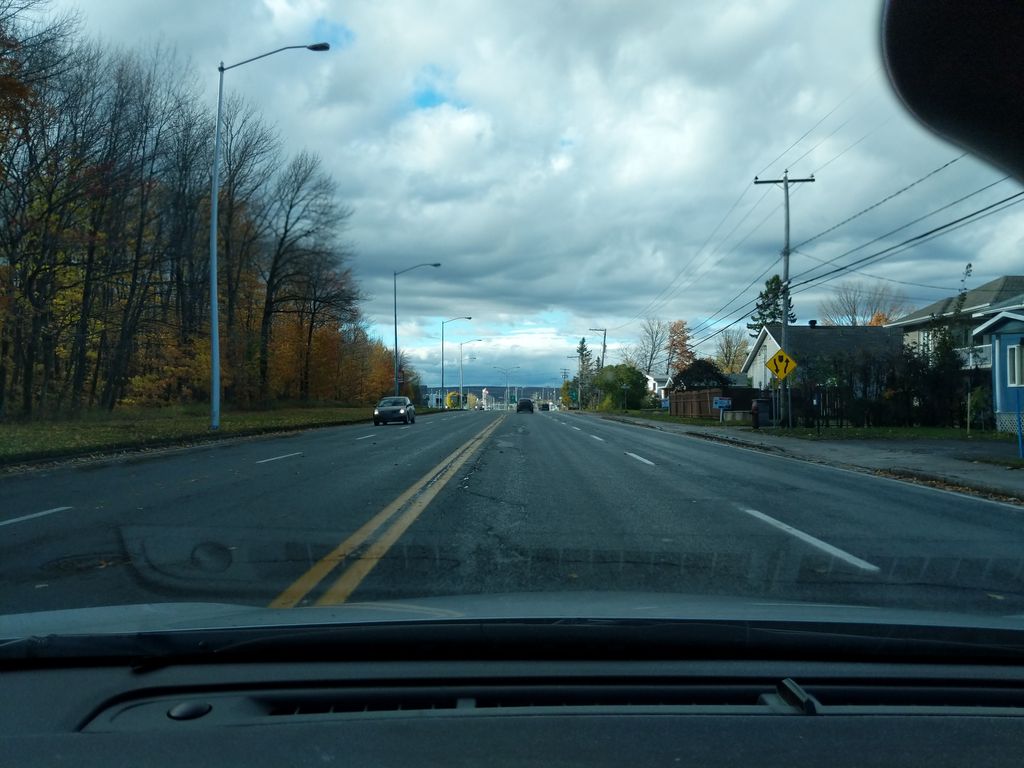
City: quebec_city